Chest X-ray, PA view. Patient: 69 years old, sex F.
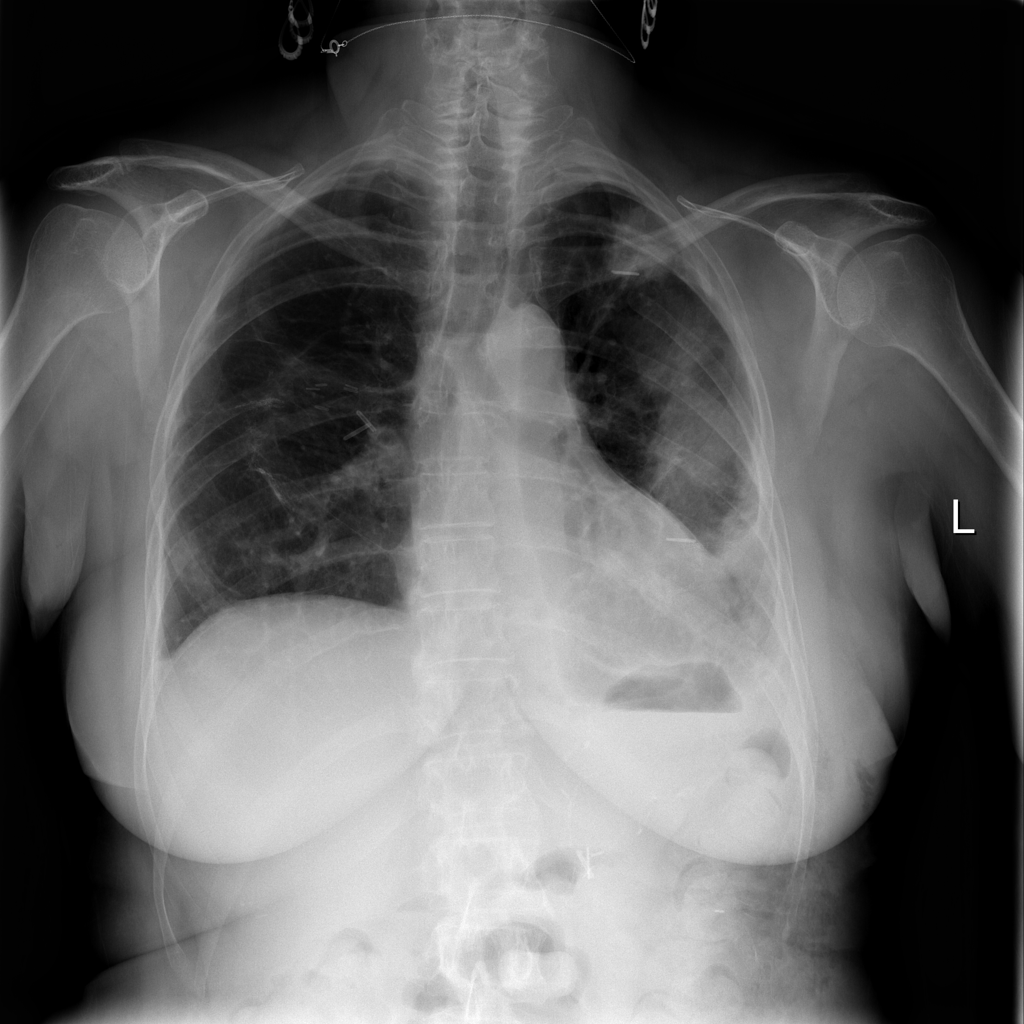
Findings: Pleural_Thickening